Question: When I debug with CDT (c eclipse) I want to attach a Matlab model. This is possible and also working quiet nicely. BUT: CDT presents a list of possible processes to attach. This list looks like this:

Some of the listed processes are represented by their names, some just with the process id. If I want to find the Matlab process, I need to go through the list and look at each individually. Is there a way to force eclipse to only show the names? I don't care about the id.
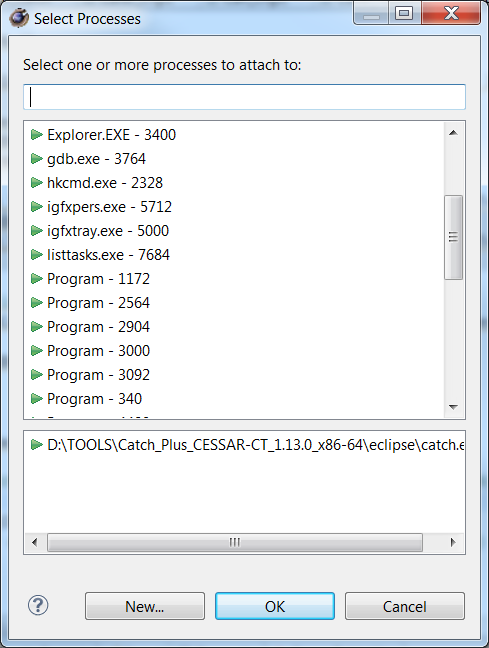
Answer: I guess, the best way is to modify Eclipse CDT source code or create bug report <URL>. I'd rather worried about ability to not list all the processes but only attach those which contain binary image that is about to debug.